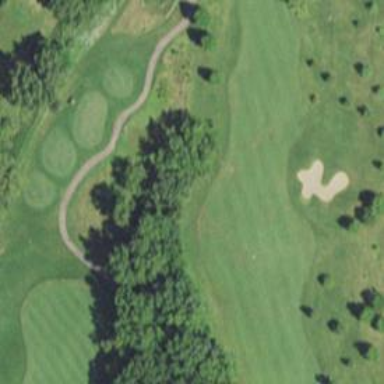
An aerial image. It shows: Golf fairway surrounded by grass.